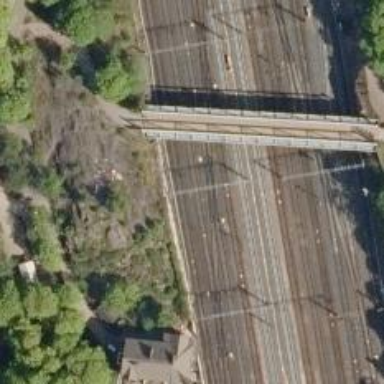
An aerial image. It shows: Continuous rail railway with electrified contact line.